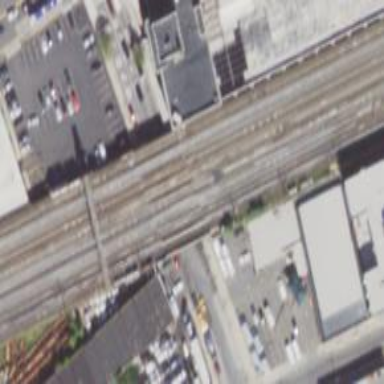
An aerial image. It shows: Electrified railway line.